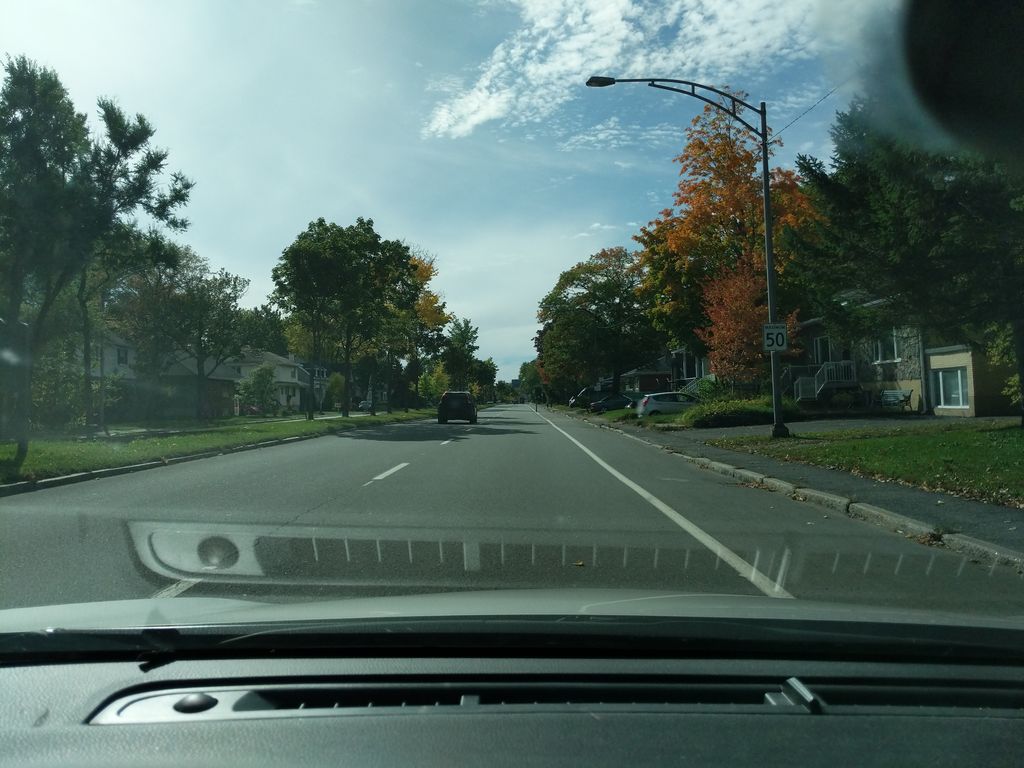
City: quebec_city